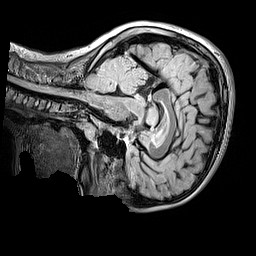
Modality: FLAIR
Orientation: sagittal
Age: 11
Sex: male
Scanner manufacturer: siemens
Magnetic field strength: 3 T
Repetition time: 5 s
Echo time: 0.388 s